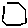
Label: hexagon